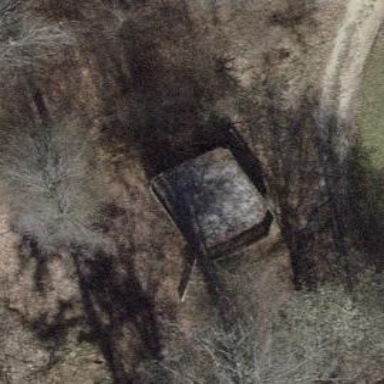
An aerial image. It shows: Bunker.